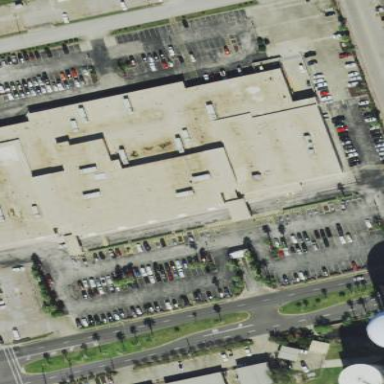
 serving as amenity and providing healthcare services."